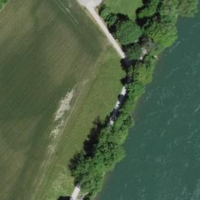
EUNIS habitat code: 25
Species observed at this site:
Prunus spinosa
Prunus padus